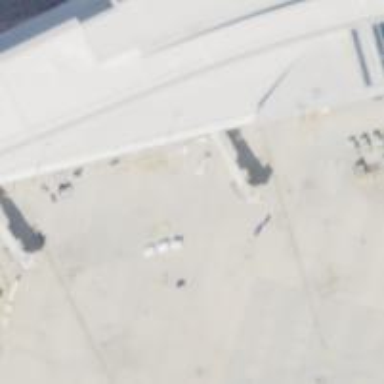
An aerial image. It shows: Airport gate.